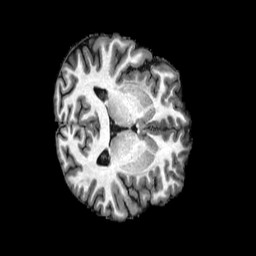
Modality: T1w
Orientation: axial
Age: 32
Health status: healthy
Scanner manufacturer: philips
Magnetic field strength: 3 T
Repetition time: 0.007826 s
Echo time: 0.003592 s